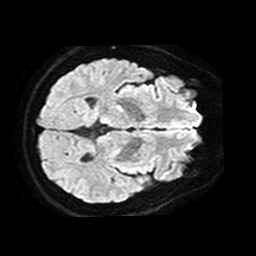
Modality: TRACE
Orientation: axial
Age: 56
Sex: female
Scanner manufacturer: philips
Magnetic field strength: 1.5 T
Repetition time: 3.501 s
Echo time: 0.09255 s